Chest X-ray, PA view. Patient: 32 years old, sex F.
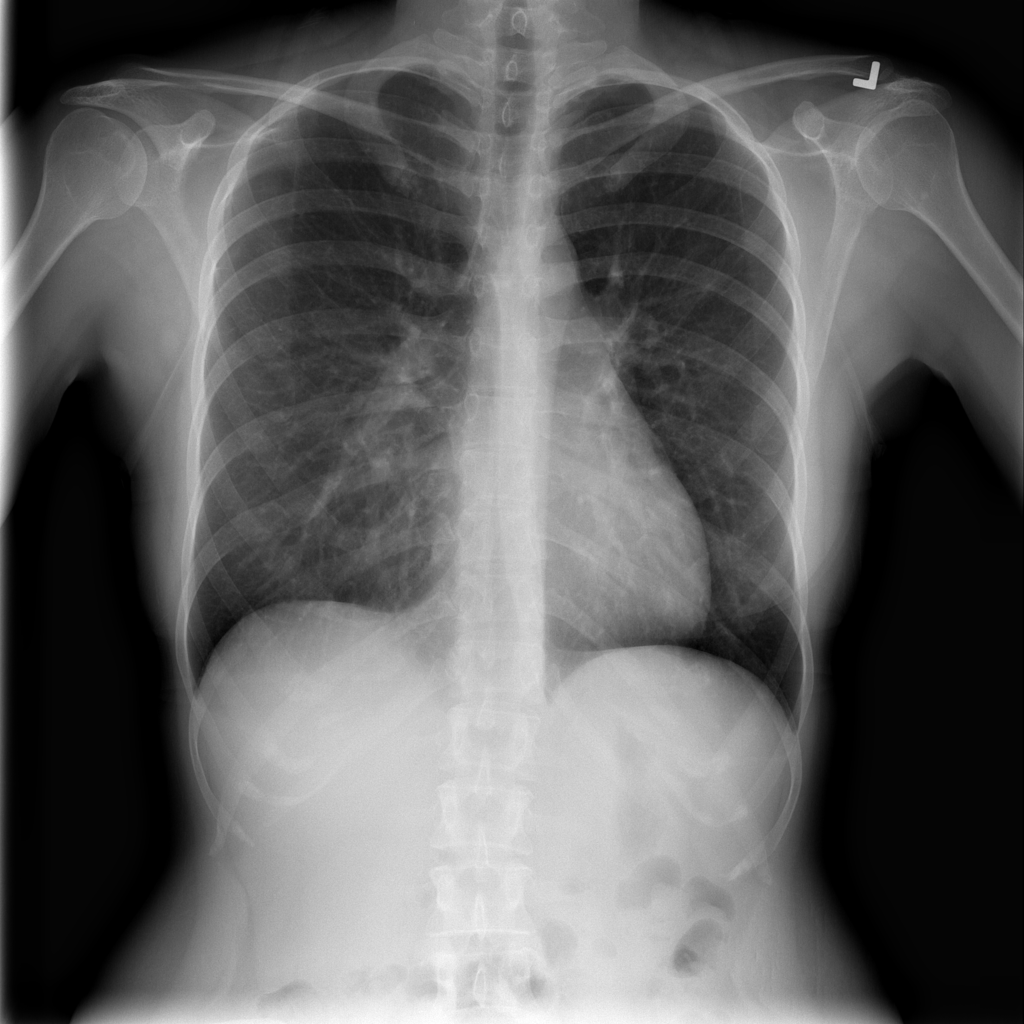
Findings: No Finding